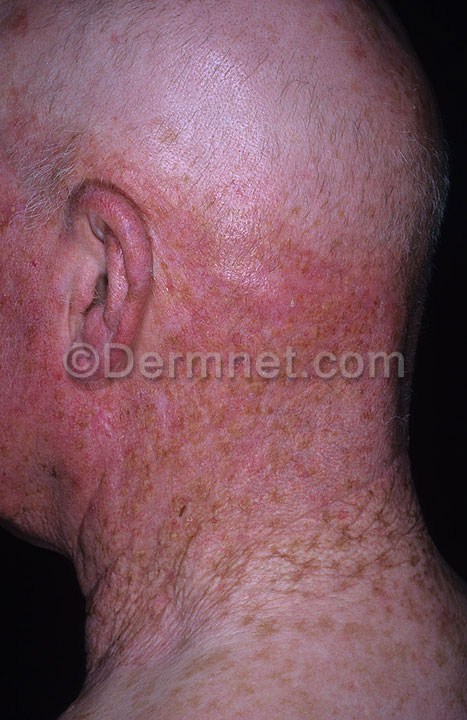
Disease: Light Diseases and Disorders of Pigmentation